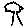
Label: tree